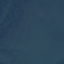
Land use / land cover: SeaLake